【题型】选择题　【知识点】解析几何　【难度】medium
（2025·长宁区二模）椭圆具有如下光学性质：如图，$F_1(-c,0)$，$F_2(c,0)$ 分别是椭圆 $\dfrac{x^2}{a^2}+\dfrac{y^2}{b^2}=1$ 的左、右焦点，从点 $F_1$ 发出的光线在到达椭圆上的点 $P$ 后，经过到达点的切线反射后经过点 $F_2$，有以下两个命题：

$\textcircled{1}$ 若 $P$ 是椭圆上除长轴端点外的一点，设法线与 $x$ 轴的交点为 $M(t,0)$，则 $t\in\left(-\dfrac{c^2}{a},\dfrac{c^2}{a}\right)$；

$\textcircled{2}$ 若从 $F_1$ 发出的光线，经椭圆两次反射后，第一次回到 $F_1$ 所经过的路程为 $8c$，则该椭圆的离心率为 $\dfrac{1}{2}$，

则以下说法正确的是（   ）

A. $\textcircled{1}$ 是真命题，$\textcircled{2}$是真命题 \quad B. $\textcircled{1}$ 是真命题，$\textcircled{2}$是假命题

C. $\textcircled{1}$ 是假命题，$\textcircled{2}$是真命题 \quad D. $\textcircled{1}$ 是假命题，$\textcircled{2}$是假命题

\vspace{1em}
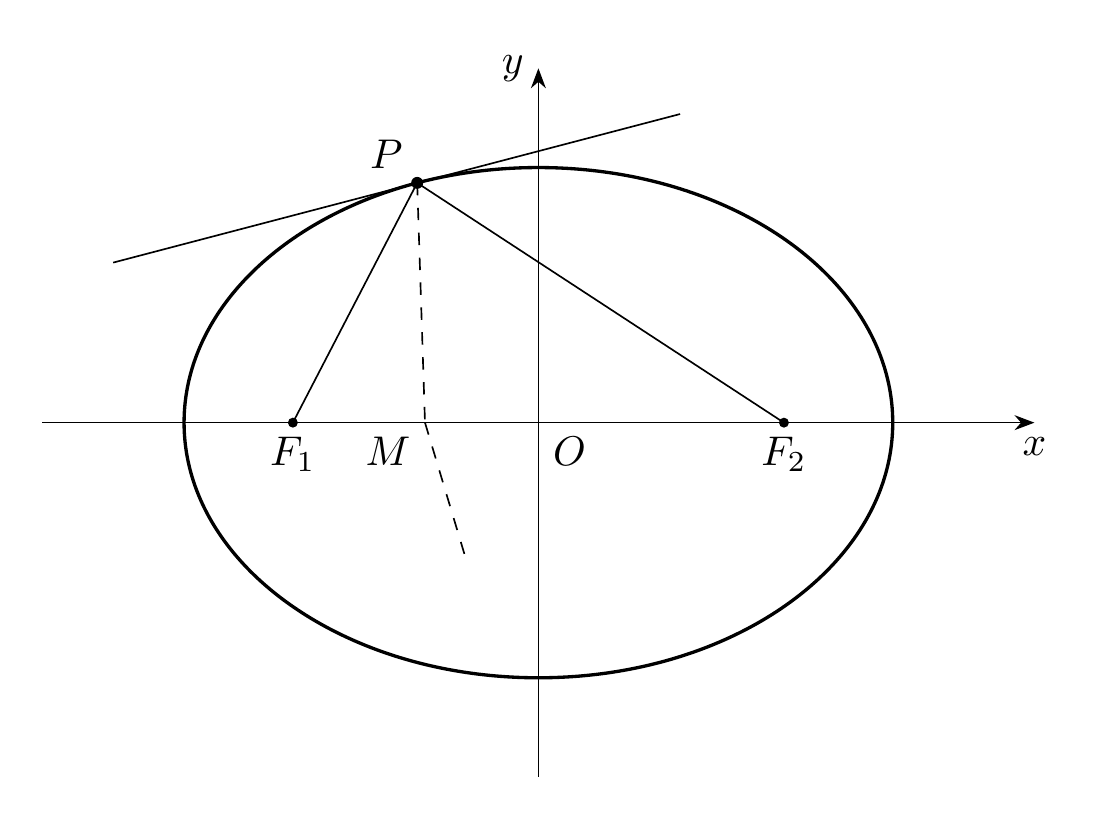
【解答】
【答案】A

\vspace{1em}

【分析】根据角平分线定理以及椭圆上焦半径的取值范围可判断命题$\textcircled{1}$，根据椭圆的光学性质和椭圆的定义可判断命题$\textcircled{2}$。

\vspace{1em}

【解答】解：对于命题$\textcircled{1}$，由已知，$PM$ 为 $\angle F_1PF_2$ 的角平分线，则由角平分线定理知，
\[
\frac{PF_1}{PF_2} = \frac{MF_1}{MF_2} = \frac{t+c}{c-t},
\]
所以 $PF_1 = \dfrac{t+c}{c-t}PF_2$，由椭圆的定义，$PF_1 + PF_2 = 2a$，

所以 $\dfrac{t+c}{c-t}PF_2 + PF_2 = 2a$，整理得 $PF_2 = \dfrac{a(c-t)}{c}$，

因为 $P$ 是椭圆上除长轴端点外的一点，所以 $a-c < PF_2 < a+c$，即 $a-c < \dfrac{a(c-t)}{c} < a+c$，

解得 $t\in\left(-\dfrac{c^2}{a},\dfrac{c^2}{a}\right)$，故命题$\textcircled{1}$为真命题；

对于命题$\textcircled{2}$，设光线第一次反射点为 $P$，第二次反射点为 $Q$，

则由椭圆的光学性质知 $P$、$F_2$、$Q$ 三点共线，

由椭圆的定义，光线第一次回到 $F_1$ 所经过的路程 $PF_1 + PF_2 + F_2Q + F_1Q = 4a = 8c$，

所以椭圆的离心率为 $\dfrac{c}{a} = \dfrac{1}{2}$，故命题$\textcircled{2}$为真命题。

故选：A。

\vspace{1em}

【点评】本题主要考查椭圆的光学性质和椭圆的离心率，属于中档题。